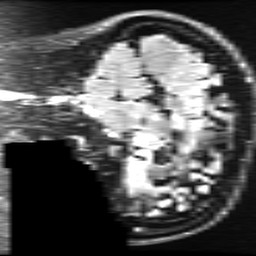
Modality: FLAIR
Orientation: sagittal
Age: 26
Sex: female
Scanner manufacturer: ge
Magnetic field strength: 3 T
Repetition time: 11 s
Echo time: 0.1497 s